Interaction volume radius: 5 \u00c5
Interaction volume height: 15 \u00c5
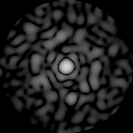
Disorder parameter: 0.8339